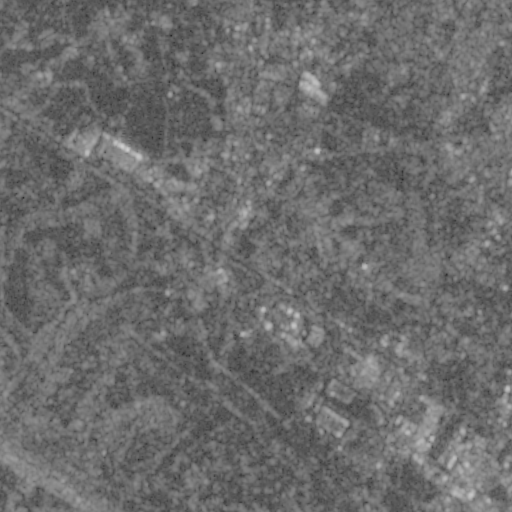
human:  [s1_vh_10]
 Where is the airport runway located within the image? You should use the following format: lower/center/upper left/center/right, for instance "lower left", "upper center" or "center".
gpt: The airport runway is located in the lower left of the image.
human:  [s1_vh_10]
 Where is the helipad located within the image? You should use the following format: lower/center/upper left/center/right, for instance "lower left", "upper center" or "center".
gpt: The helipad is located in the lower right of the image.
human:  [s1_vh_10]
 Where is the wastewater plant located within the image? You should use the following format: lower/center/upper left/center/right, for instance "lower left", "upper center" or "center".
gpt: The wastewater plant is located in the lower right of the image.
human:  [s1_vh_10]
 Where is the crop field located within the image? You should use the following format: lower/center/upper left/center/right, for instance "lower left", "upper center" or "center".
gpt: There is no crop field in the image.

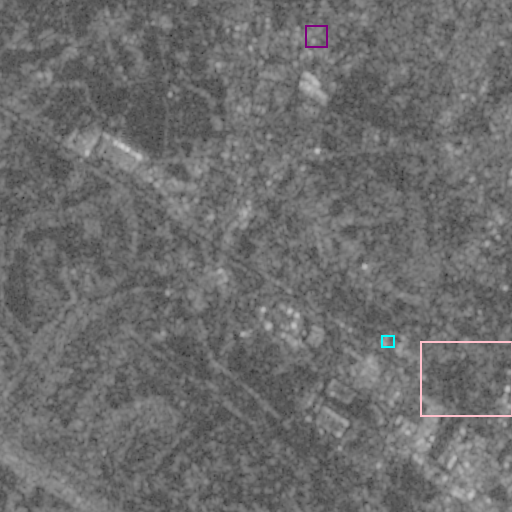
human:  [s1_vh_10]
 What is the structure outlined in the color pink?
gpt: The structure outlined in pink is a crop field.
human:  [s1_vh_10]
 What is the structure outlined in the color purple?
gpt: The structure outlined in purple is a power substation.
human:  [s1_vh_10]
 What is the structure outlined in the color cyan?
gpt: The structure outlined in cyan is a wastewater plant.
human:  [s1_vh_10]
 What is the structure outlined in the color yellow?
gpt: There is no yellow outline.